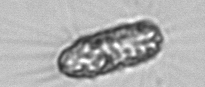
Label: Corethron_hystrix